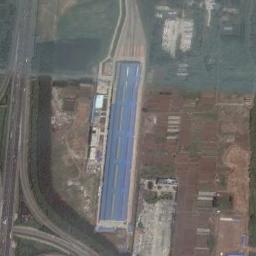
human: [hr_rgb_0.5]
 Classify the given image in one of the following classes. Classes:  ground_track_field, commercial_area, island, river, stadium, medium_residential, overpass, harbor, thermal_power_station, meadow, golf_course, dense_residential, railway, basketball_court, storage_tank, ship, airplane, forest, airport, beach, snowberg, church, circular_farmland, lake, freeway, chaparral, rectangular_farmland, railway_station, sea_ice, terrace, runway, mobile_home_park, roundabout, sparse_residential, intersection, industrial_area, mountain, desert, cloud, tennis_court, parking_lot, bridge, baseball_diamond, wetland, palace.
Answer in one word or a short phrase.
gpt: railway_station